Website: ulta-beauty
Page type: delivery-shipping
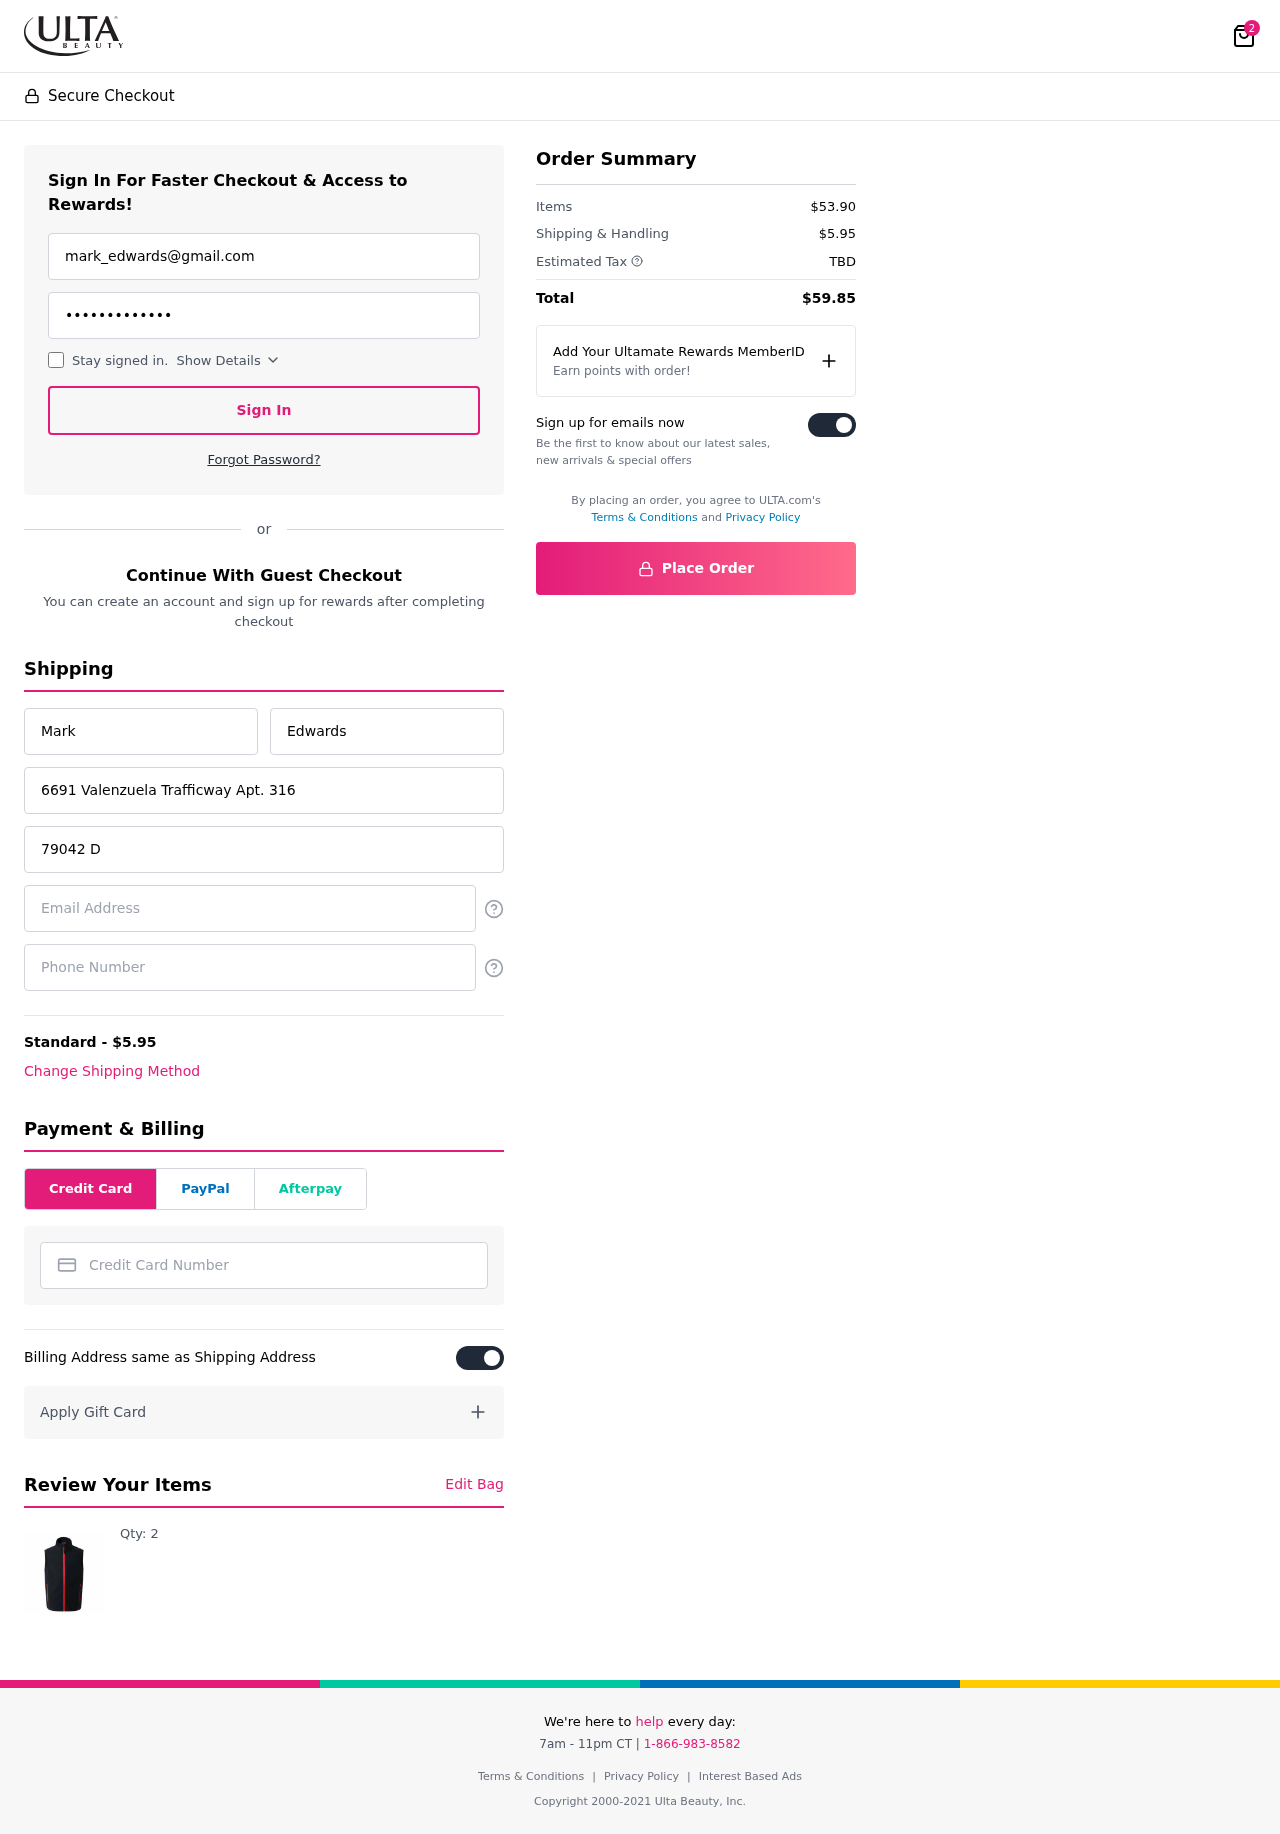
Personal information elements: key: PII_CARD_NUMBER
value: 6011 9787 2604 3327
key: PII_EMAIL
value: mark_edwards@gmail.com
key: PII_EMAIL2
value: mark_edwards@gmail.com
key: PII_FIRSTNAME
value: Mark
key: PII_LASTNAME
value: Edwards
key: PII_PHONE
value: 5838901803
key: PII_STREET
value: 6691 Valenzuela Trafficway Apt. 316
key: PII_STREET2
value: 79042 Dawn Road
Product elements: key: PRODUCT1_QUANTITY
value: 2
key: PRODUCT1
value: Qty: 2
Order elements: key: ORDER_NUM_ITEMS
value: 2
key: ORDER_SHIPPING_COST
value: $5.95
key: ORDER_SUBTOTAL
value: $53.90
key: ORDER_TAX
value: TBD
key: ORDER_TOTAL
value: $59.85